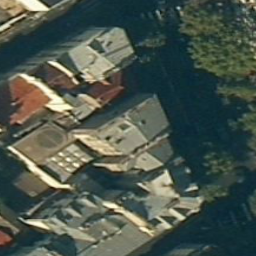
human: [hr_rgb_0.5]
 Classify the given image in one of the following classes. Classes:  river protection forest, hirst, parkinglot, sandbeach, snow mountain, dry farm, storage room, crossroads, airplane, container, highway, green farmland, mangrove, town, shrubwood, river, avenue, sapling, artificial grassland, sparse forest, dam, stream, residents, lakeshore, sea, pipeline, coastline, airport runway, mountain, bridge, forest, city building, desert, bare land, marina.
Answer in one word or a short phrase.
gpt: city building